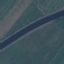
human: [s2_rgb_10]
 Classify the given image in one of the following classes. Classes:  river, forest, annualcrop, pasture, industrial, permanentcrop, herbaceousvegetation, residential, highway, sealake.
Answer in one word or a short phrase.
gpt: River